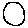
Label: circle